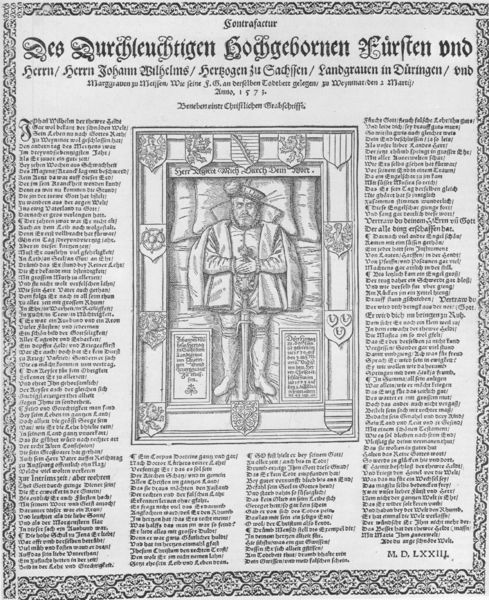
Titel: Contrafactur Des Durchleuchtigen Hochgebornen Fürsten vnd Herrn/ Herrn Johann Wilhelms
Standort: Wolfenbüttel
Institution: Herzog August Bibliothek
Schlagwörter: adler, mann, umhang, weiß, grau, hut, schwarz, zeichnung, blüte, muster, ornament, bart, mütze, leiche, pelz, rahmen, stehen, tod, tot, toter, mantel, adel, schrift, papier, liegen, grafik, graphik, spalten, rand, kissen, streifen, bett, deutsch, buch, druck, radierung, stich, titel, seite, illustration, schwarzweiß, schwert, text, zeitung, überschrift, adeliger, degen, ritter, fürst, buchdruck, wappen, grab, verstorben, herzog, löwe, zeilen, altdeutsch, johann, grabmal, geweihe, sachsen, thüringen, majuskel, überschirft, pellz, überschrfit, gutenberg, herzog zu sachsen, heinrich der achte, altdeursch, lichgen